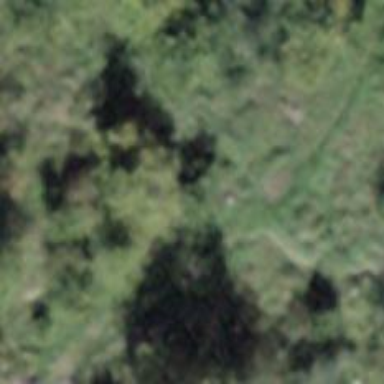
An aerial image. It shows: Path.